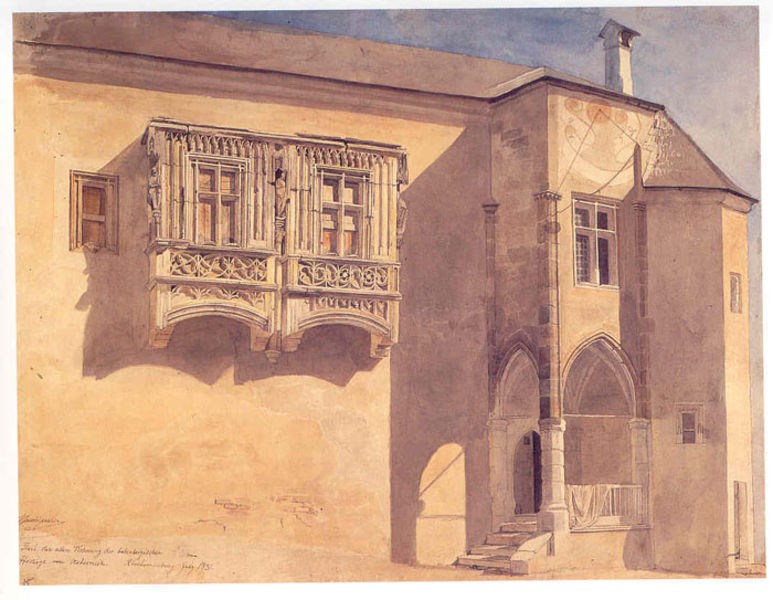
Titel: Die Wohnung der Babenbergischen Herzöge von Österreich in Klosterneuburg
Künstler: Jakob Gensler
Standort: Karlsruhe
Institution: Staatliche Kunsthalle Karlsruhe
Schlagwörter: blau, gemälde, himmel, schatten, wolken, aquarell, gelb, ocker, braun, fenster, hell, holz, licht, pastell, pfeiler, schwarz, skizze, säule, säulen, tür, zeichnung, dach, gebäude, haus, rot, tuch, wolke, beige, ornament, wand, architektur, stein, signatur, sonne, figur, england, front, gotik, kamin, schornstein, turm, vorbau, balkon, spanien, schrift, bogen, fassade, italien, perspektive, süden, venedig, mauer, grafik, tag, hof, pilaster, rundbogen, treppe, treppen, detail, inschrift, ornamente, verzierung, aufgang, geländer, stufen, steinmetz, balkone, bögen, eingang, erker, außen, wohnhaus, gewölbe, burg, hauswand, kloster, torbogen, text, verziert, portal, villa, sims, schnörkel, himme, putz, risalit, sandstein, spitzbogen, spitzbögen, blauer himmel, treppenhaus, freundlich, kanten, wohnen, zeiger, masswerk, lisenen, reichstag, zeichniung, ercker, holzbalkon, regensburg, heiligenfigur, wohnturm, schonrstein, sonnenuhr, verzeirt, kami, trepppe, einladend, +treppe, spitzboigen, ornanment, berker, zeichndung